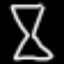
Label: hourglass